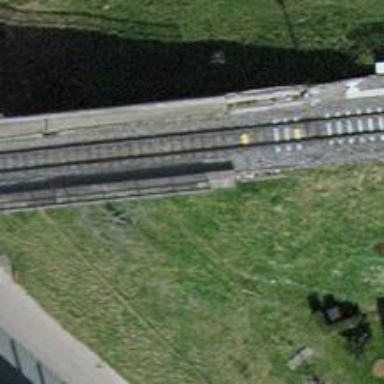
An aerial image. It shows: Narrow-gauge railway bridge with electrified contact lines over single track.